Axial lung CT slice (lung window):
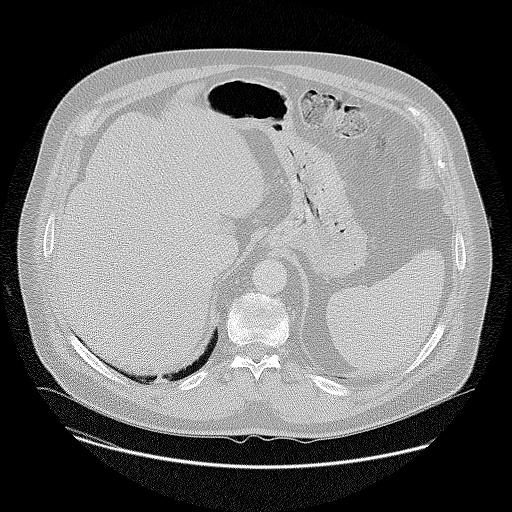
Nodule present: no